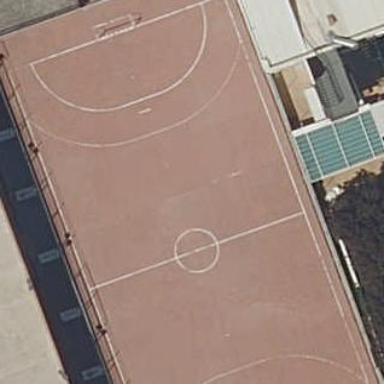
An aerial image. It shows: Basketball court located in leisure land pitch.